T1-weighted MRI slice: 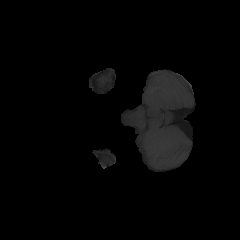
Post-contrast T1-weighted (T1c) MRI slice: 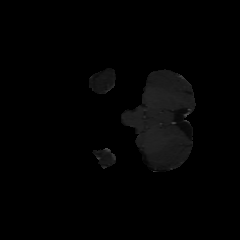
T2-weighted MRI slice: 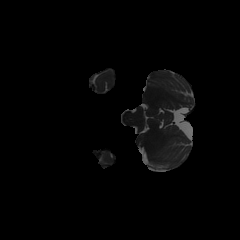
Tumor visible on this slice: no